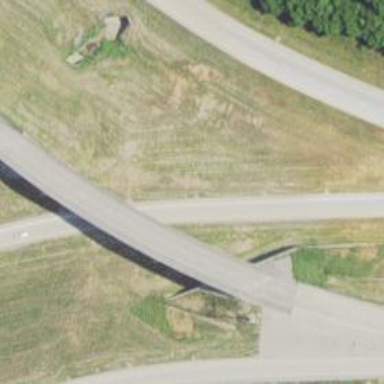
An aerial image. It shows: Motorway bridge.